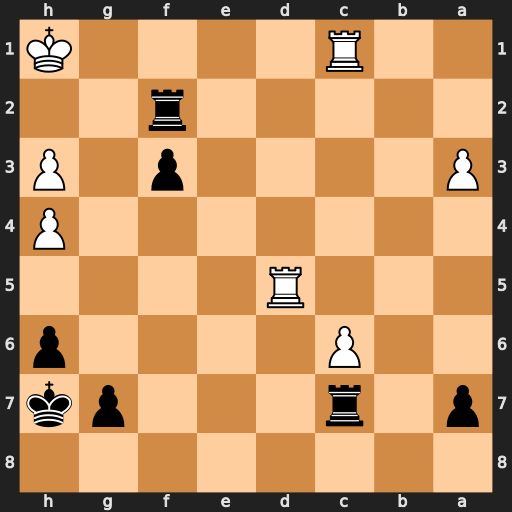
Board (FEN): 8/p1r3pk/2P4p/3R4/7P/P4p1P/5r2/2R4K
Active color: b
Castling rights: -
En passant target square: -
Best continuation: Re7 Rd3 Ree2 Rxf3 Rxf3